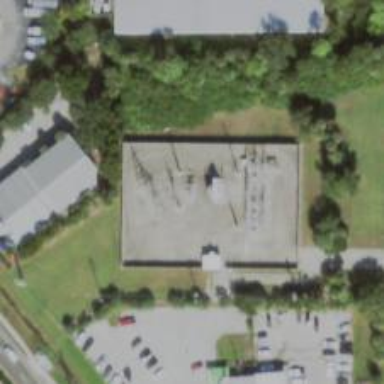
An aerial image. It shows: Switch for power supply.